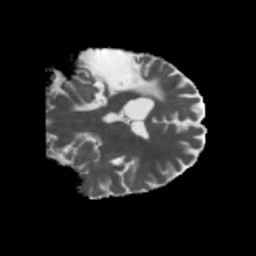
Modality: MD
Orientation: coronal
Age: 43
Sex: male
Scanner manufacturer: siemens
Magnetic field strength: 3 T
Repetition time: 5.47 s
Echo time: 0.0854 s